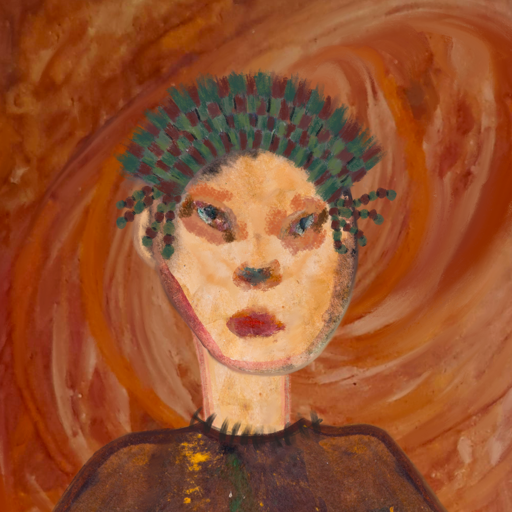
Background: Pious_Lady, Head And Neck Front: Childish, Face Front: Boggyland, Bust: Comrade, Hair Front: Blank, Head Accessory: After_Raid_Crown, Second Necklace: Blank, Necklace: In_The_Sun, Baby: Blank